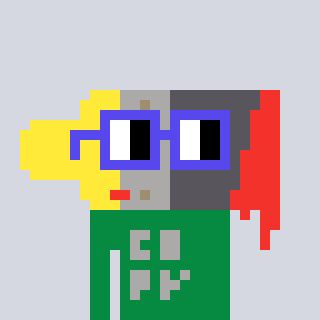
a pixel art character with square blue glasses, a paintbrush-shaped head and a green-colored body on a cool background